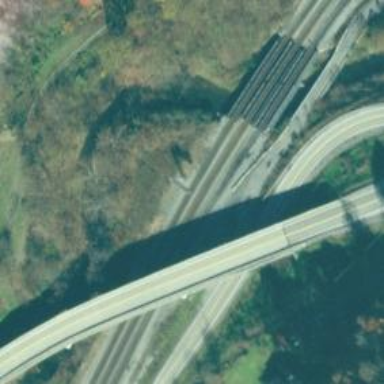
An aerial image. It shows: Railway siding with rails.